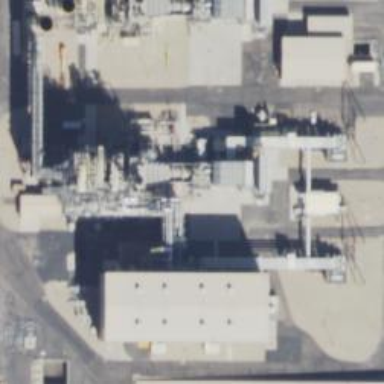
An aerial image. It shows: Gas turbine generator.